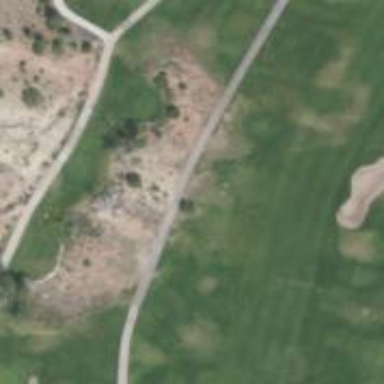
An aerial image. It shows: Path for golf carts.